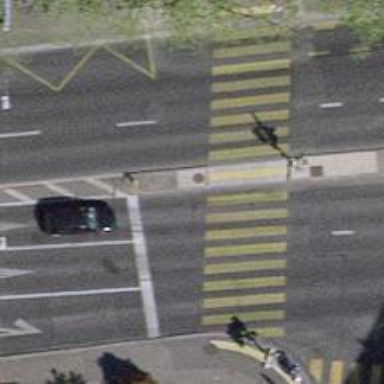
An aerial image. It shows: Road crossing with traffic signals and island.